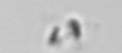
Label: detritus